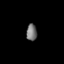
Tissue: lung
Cell type: Myeloid cells
Senescence score: 0.2291
Nuclear area (px): 172
Mean DAPI intensity: 116.43